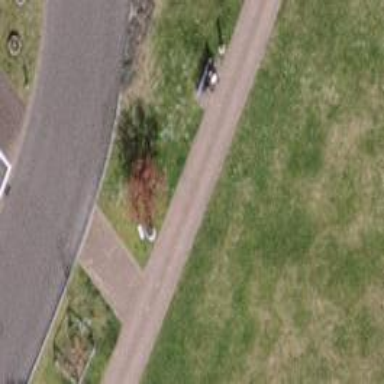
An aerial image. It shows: Bench.